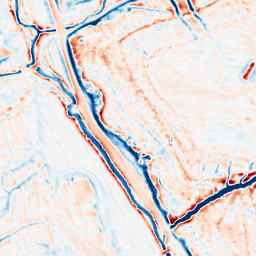
Category: edge_preserving
Decomposition family: bilateral
Decomposition parameters: d: 15
sigma_color: 50
sigma_space: 150
Upsampling method: sinc_hamming
Upsampling parameters: scale: 2
kernel_size: 4
Upsampling scale: 2